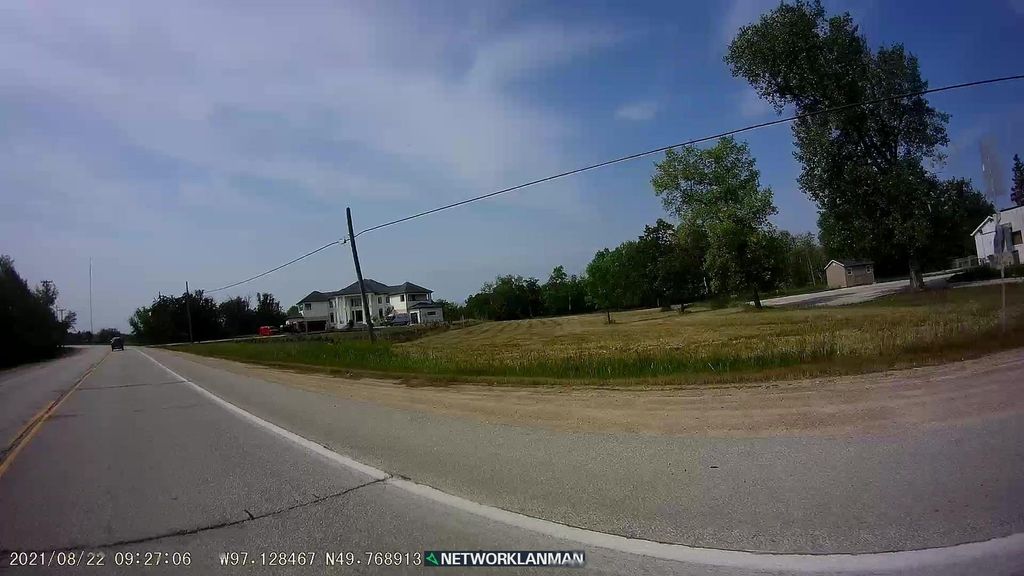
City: winnipeg